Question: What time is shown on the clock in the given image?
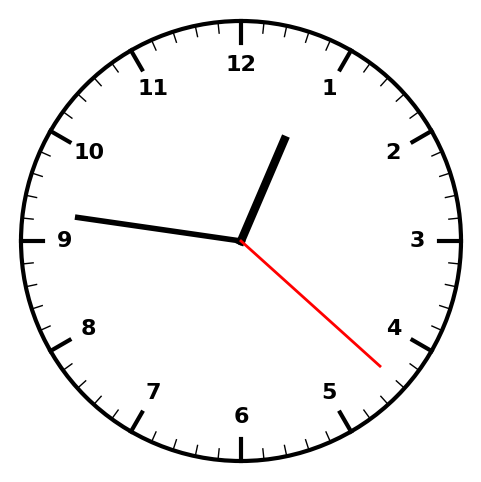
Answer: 12:46:22